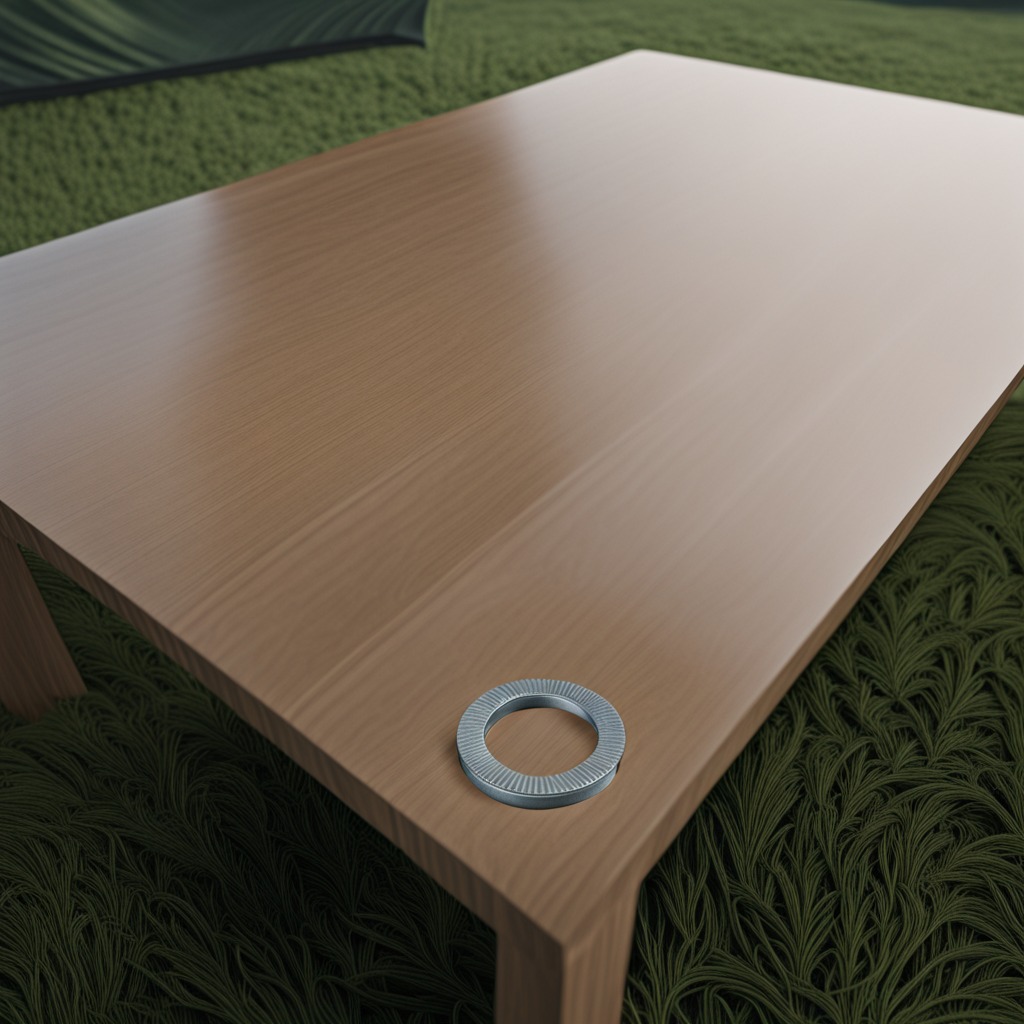
A flat metal washer lies on a wooden table inside a jungle field workshop tent.